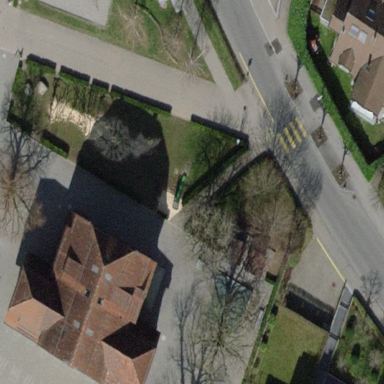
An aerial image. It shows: School building.